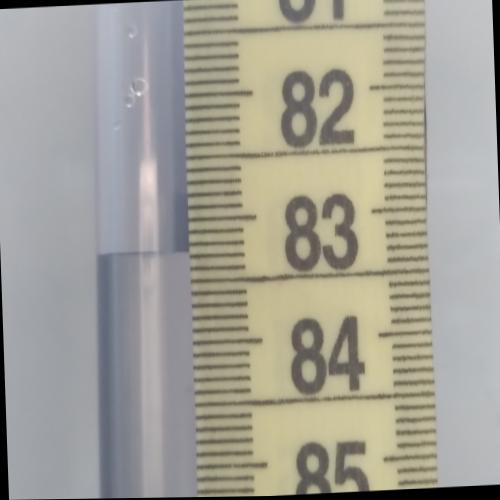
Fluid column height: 83.3 cm